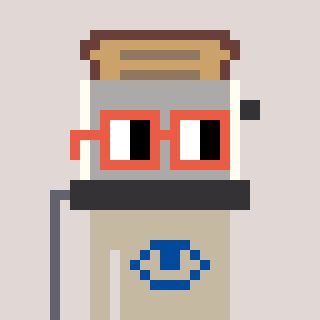
a pixel art character with square orange glasses, a toaster-shaped head and a bege-colored body on a warm background